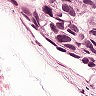
Metastatic tissue present: yes